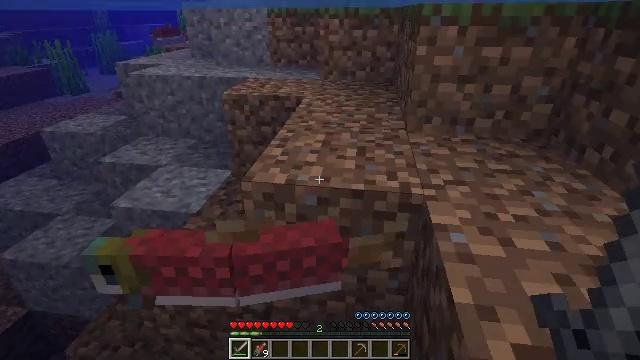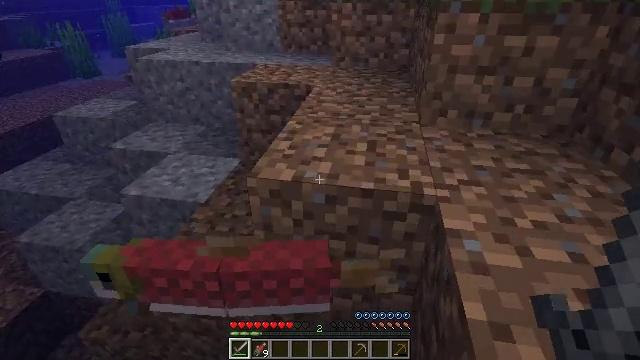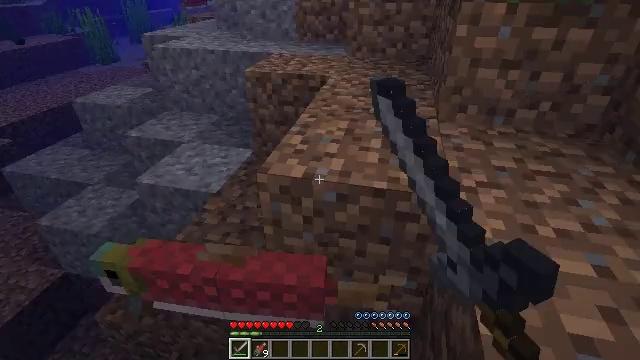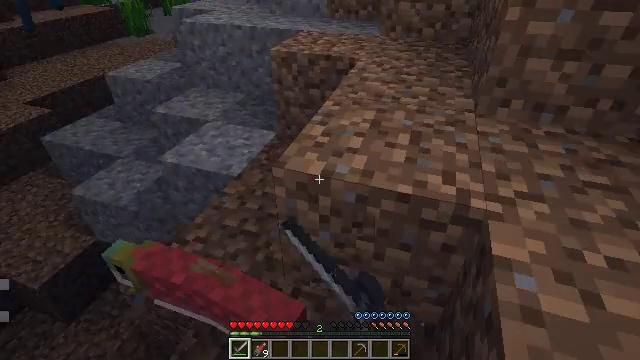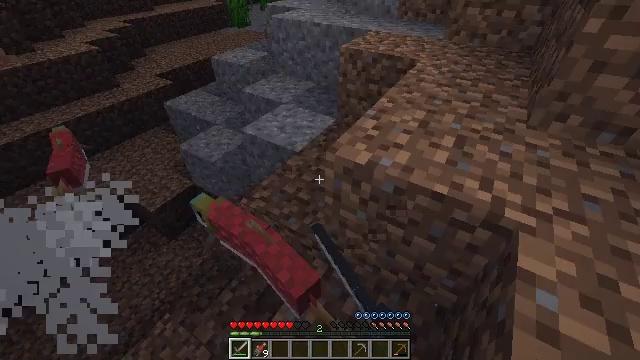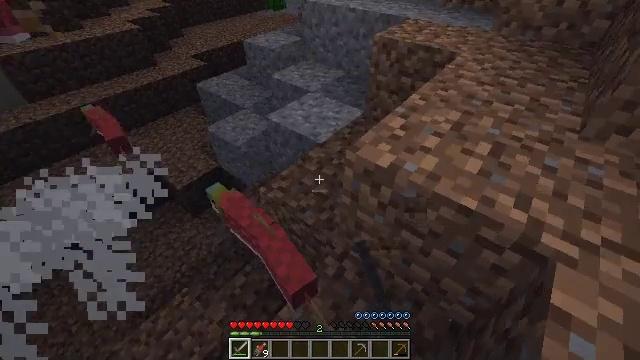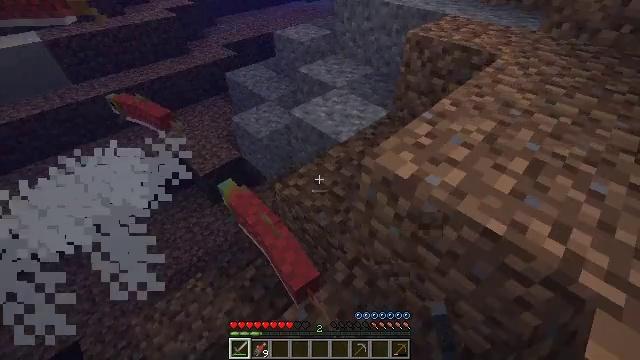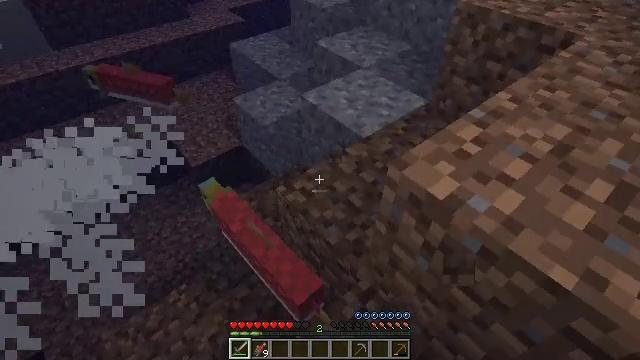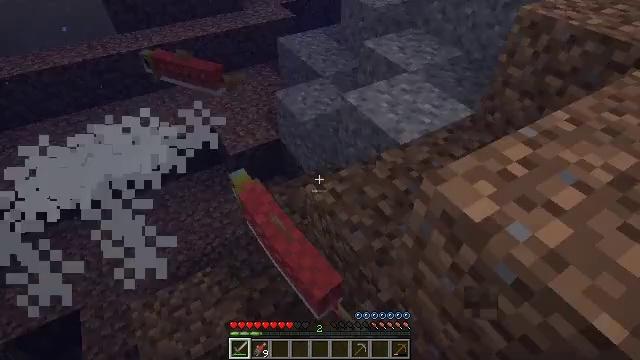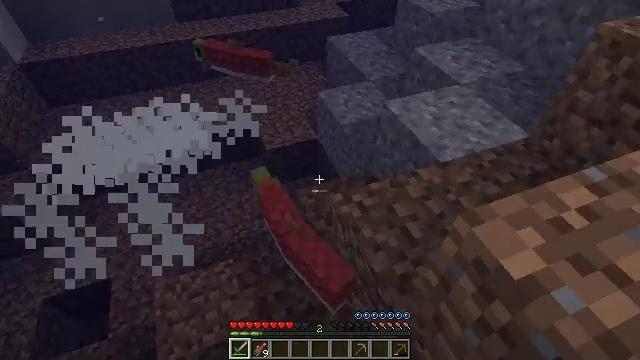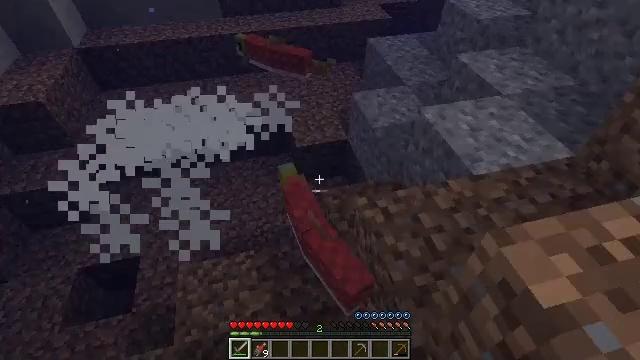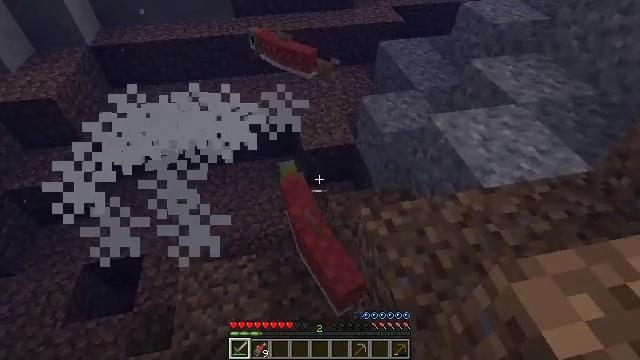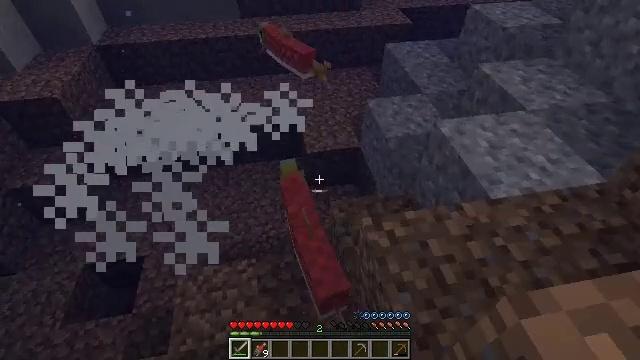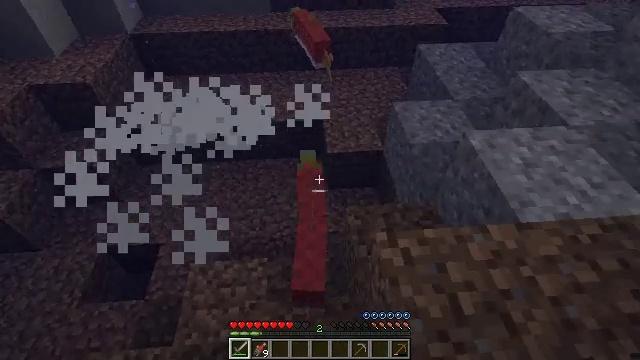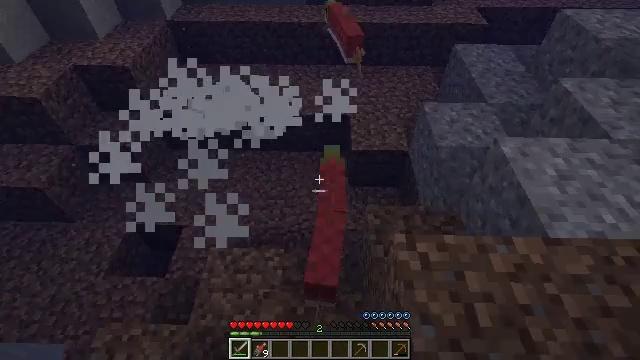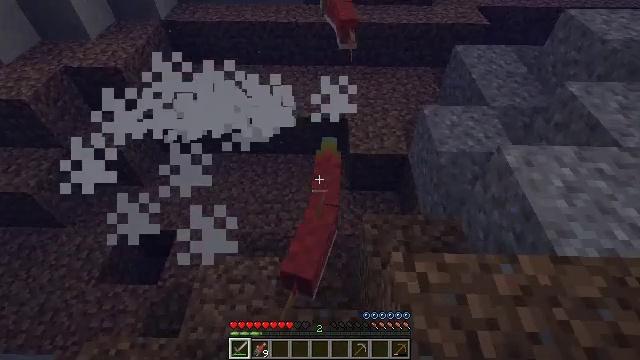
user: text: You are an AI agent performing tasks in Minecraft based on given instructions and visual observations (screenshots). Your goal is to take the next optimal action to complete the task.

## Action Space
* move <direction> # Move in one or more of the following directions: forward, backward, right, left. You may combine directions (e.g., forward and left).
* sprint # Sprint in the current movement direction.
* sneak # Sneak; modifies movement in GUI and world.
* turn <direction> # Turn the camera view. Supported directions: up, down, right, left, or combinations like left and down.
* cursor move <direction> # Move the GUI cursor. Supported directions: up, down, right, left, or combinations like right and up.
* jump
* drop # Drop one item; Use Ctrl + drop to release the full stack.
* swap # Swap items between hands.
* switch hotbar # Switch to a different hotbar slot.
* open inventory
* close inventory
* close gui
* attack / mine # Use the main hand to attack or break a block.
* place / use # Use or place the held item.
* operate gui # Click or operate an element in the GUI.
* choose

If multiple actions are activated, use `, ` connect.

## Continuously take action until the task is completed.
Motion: motion action
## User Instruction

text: Kill aquatic mobs.
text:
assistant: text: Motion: move forward, turn left and down, attack / mine
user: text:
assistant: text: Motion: move forward, turn left and down, attack / mine
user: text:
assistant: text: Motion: move forward, turn left and down, attack / mine
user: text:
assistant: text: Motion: move forward, turn left and down, attack / mine
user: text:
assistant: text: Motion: move forward, turn left and down
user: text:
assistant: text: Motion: move forward, turn left and down
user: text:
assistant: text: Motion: move forward, turn left
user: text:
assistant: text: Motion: move forward, turn left
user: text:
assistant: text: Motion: move forward, turn left
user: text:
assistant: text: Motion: move forward, turn left
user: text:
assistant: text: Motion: move forward, turn left
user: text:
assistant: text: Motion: move forward, turn left
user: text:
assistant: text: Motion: move forward, turn left
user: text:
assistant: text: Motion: move forward, turn left
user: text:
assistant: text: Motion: move forward, attack / mine
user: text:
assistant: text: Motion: move forward, attack / mine
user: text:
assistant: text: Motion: move forward, attack / mine
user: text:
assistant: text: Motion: move forward
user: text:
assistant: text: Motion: move forward
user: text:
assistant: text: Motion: move forward
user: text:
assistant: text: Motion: move forward, turn right and up
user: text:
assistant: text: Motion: move forward, turn right and up
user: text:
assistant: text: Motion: move forward, turn up
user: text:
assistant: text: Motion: move forward, turn up
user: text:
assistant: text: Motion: move forward
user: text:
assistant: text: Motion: move forward
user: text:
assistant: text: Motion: move forward, turn up
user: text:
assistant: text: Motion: move forward, turn up
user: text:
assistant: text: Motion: move forward, turn up
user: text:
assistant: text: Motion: move forward, turn up